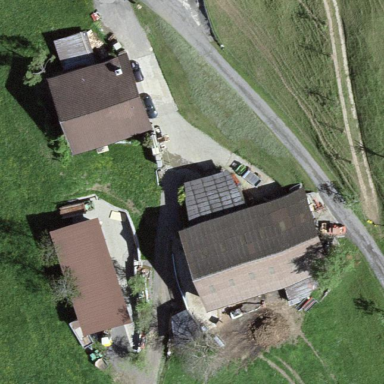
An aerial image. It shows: Farm with farmyard.